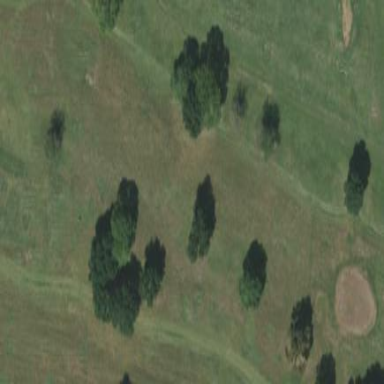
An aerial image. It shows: Lush grass fairway on golf course.